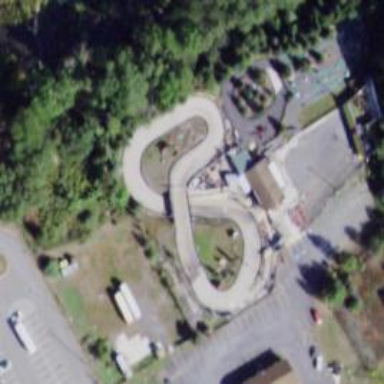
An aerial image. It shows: Karting raceway bridge.